Question: Is their an simple way in CSS to have a fixed maximum of child items on the same line, before you push the next child elements to a new line?

As i understand flexbox, child items only get pushed to a new line if their isint enough available space on the line above it. But i am seeking a CSS rule or function that let me say "".
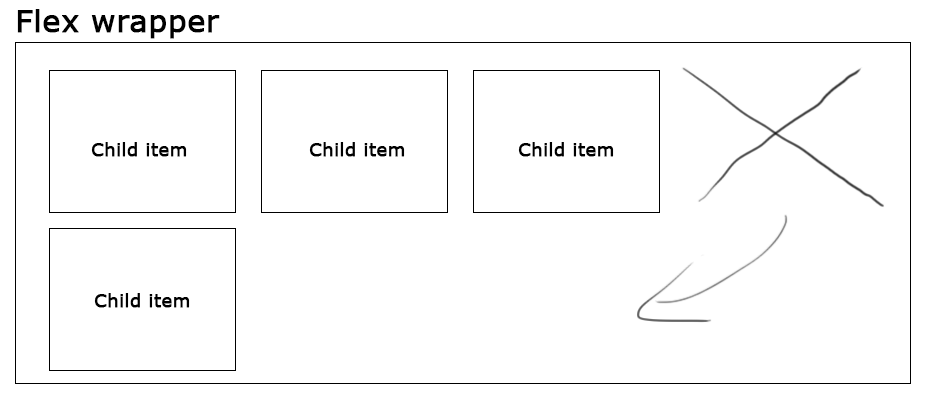
Answer: Instead of using display: flex you could use float: left and clear every 3rd child node like this:
'''
.child {
background: #000;
height: 300px;
float: left;
margin:15px 0 0 15px;
width:150px;
}
.child:nth-child(3n+1) {
clear: left;
}
'''
I created a fiddle for you: <URL>
In the case that the parent can hold only two children, you could use this short jQuery fix:
'''
var child = $('.child'),
parent = $('.child').parent();
if( child.width() > (parent.width()/3) ) {
child.css('clear', 'none');
}
'''
Fiddle with fix: <URL>